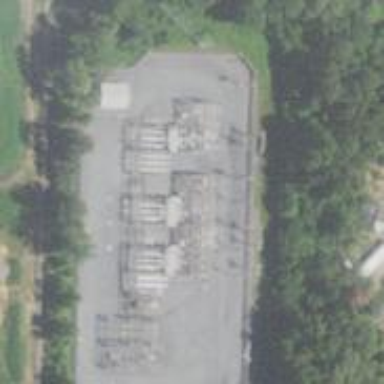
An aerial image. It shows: Distribution power substation secured by fence.